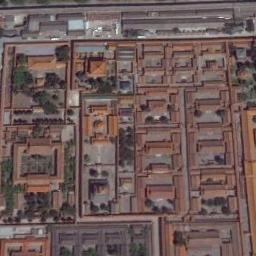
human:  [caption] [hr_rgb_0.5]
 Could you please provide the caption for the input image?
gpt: The palace is surrounded by buildings .

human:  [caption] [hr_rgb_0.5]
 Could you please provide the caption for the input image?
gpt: There are many trees in the palace .

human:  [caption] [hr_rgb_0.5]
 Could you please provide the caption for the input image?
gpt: The roofs of palaces are all red .

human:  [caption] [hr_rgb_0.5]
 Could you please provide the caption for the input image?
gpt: The brown palace has lots of palaces of different sizes, Long walls and some trees .

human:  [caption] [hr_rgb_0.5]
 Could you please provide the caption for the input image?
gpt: There are brown buildings and brown walls on the palace .